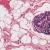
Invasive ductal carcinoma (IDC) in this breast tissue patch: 0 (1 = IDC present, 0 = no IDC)